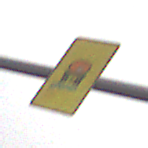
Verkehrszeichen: FahrzeugeMitWassergefaehrdenderLadungOhnePfeilsymbol
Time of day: MorningAfternoon
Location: Outdoor (Nature)
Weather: Overcast
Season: NotSpecified
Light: Natural